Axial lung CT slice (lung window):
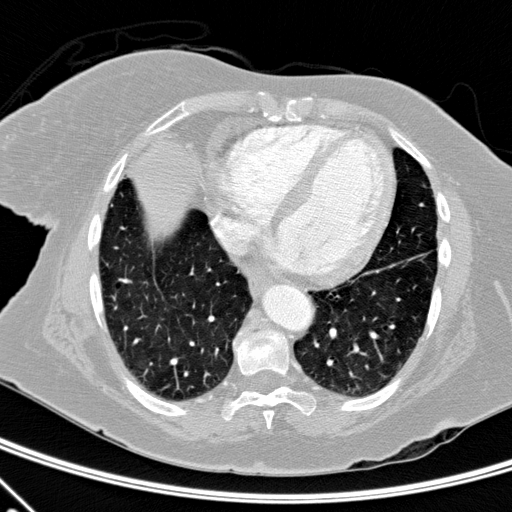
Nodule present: no